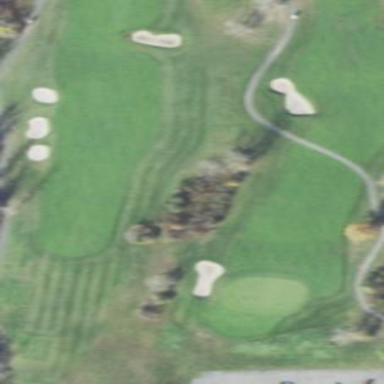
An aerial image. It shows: Golf fairway in the image.